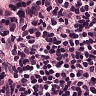
Metastatic tissue present: no